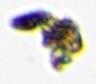
Label: Detritus